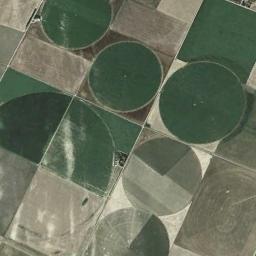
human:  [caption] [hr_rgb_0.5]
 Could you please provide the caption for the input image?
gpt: There is a big and some small circle farmland .

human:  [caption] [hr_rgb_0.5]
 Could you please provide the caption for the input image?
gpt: Different round fields have different colours .

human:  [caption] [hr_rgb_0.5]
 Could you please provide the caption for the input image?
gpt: Several green and earthy circular farms of different sizes .

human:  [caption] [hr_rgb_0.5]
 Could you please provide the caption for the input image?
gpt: Several green and khaki circular farmlands are surrounded by some other shapes of farmlands .

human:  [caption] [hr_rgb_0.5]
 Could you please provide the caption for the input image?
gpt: There are some cultivated circular farmlands of different sizes .